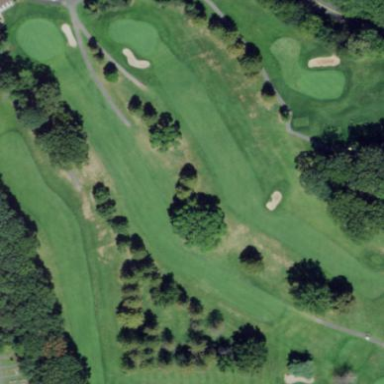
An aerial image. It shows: Area of rough grass used for golf.